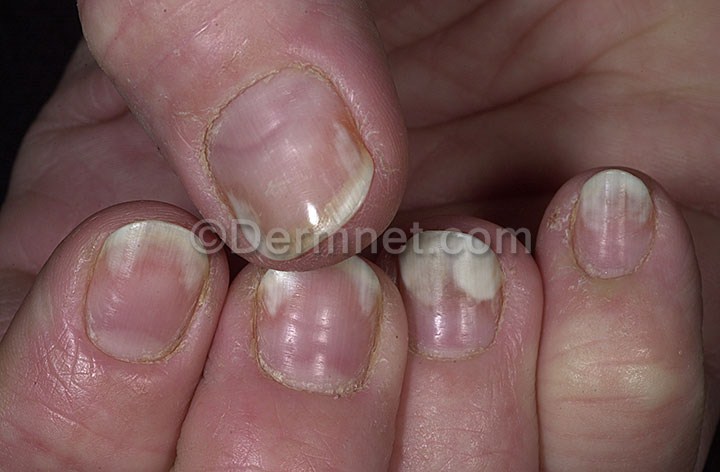
Disease: Nail Fungus and other Nail Disease